Field crop: maize
Growth stage: 2
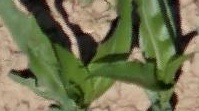
Species: maize